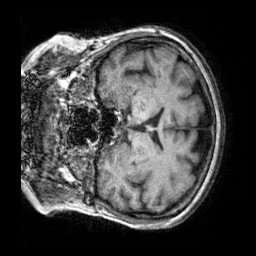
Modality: T1w
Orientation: coronal
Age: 67
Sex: female
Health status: healthy
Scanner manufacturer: siemens
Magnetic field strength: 3 T
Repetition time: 2.3 s
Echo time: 0.00303 s